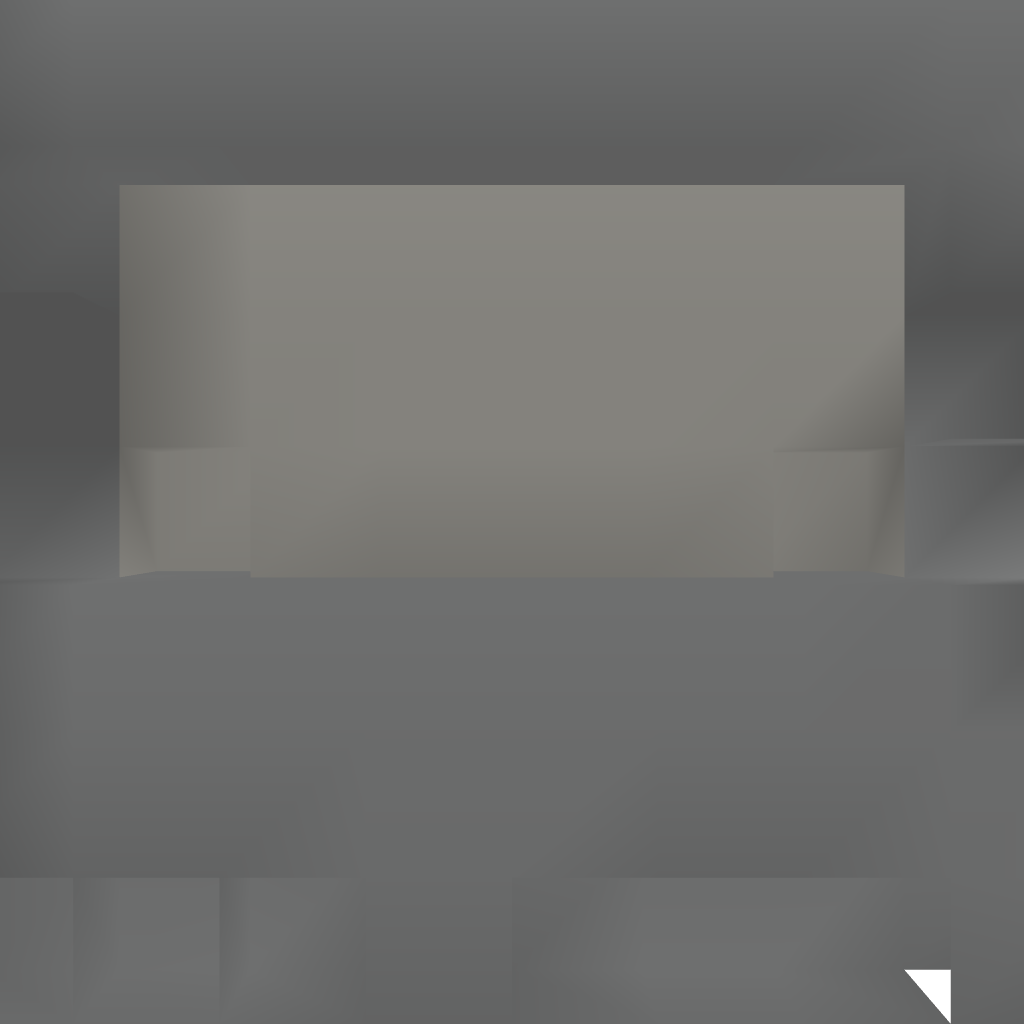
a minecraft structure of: Zombie Trap